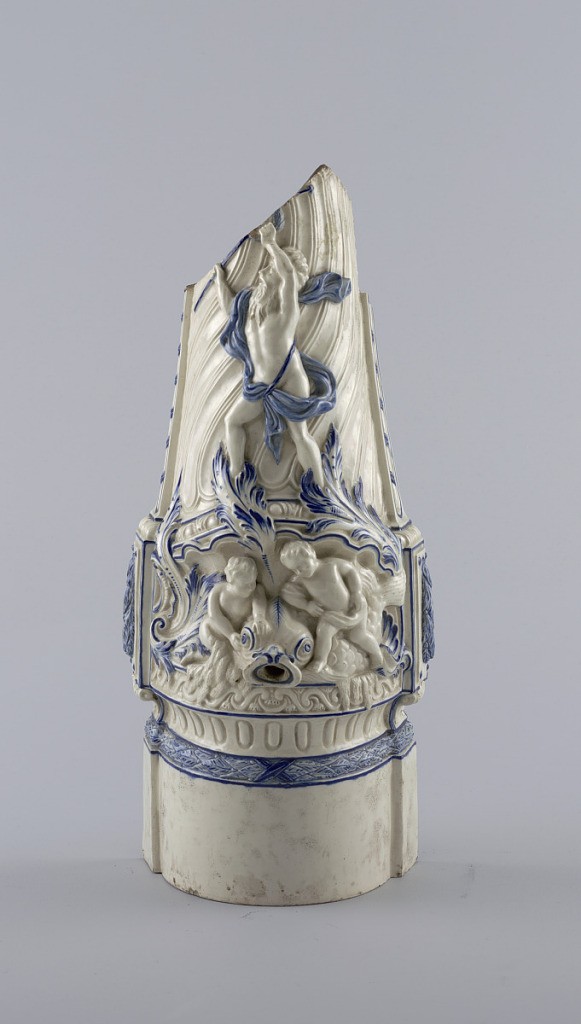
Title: wall fountain
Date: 1774–1793
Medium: Tin-glazed earthenware
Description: Flat at back, the bowed front tapering toward the top. Dolphin head spout with figures of infants in relief surmounted by Poseidon brandishing a trident and a wreath. Molded geometric and floral forms.